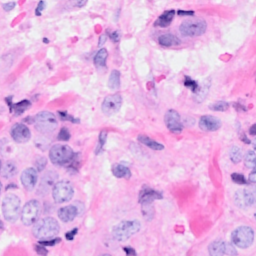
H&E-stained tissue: Breast